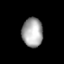
Tissue: lung
Cell type: Myeloid cells
Senescence score: 0.5503
Nuclear area (px): 596
Mean DAPI intensity: 166.067